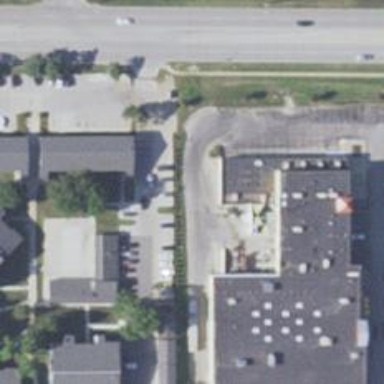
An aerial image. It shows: Veterinary facility.